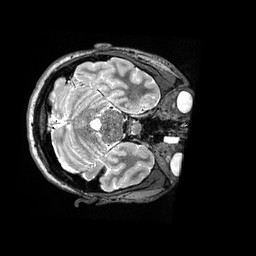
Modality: T2w
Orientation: axial
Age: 21
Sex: male
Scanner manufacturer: siemens
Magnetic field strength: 3 T
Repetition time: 3.2 s
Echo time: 0.564 s